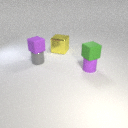
large yellow metal cube to the left of small purple rubber cylinder